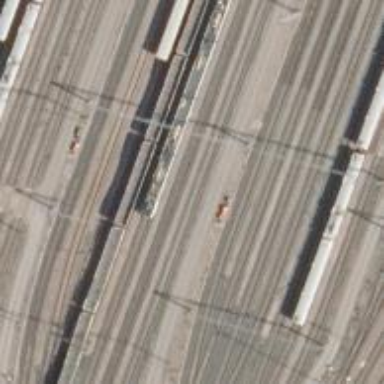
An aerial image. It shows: Rail yard with electrified contact lines for railway operations.